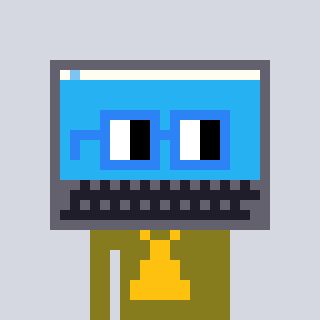
a pixel art character with square blue glasses, a laptop-shaped head and a gunk-colored body on a cool background